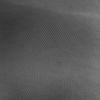
Label: not_dusty